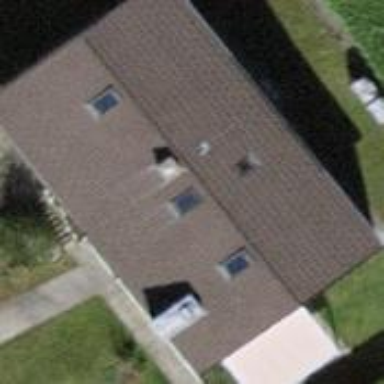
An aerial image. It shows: House with pitched roof.